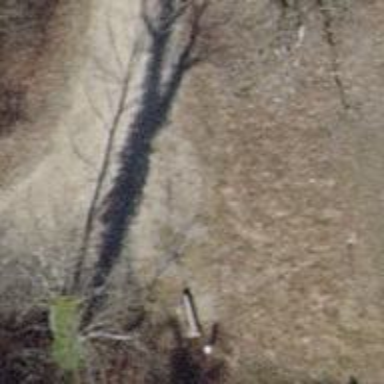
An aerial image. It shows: Bench for seating.